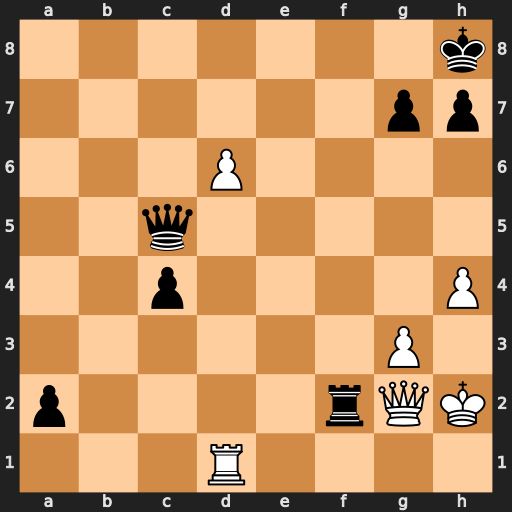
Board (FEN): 7k/6pp/3P4/2q5/2p4P/6P1/p4rQK/3R4
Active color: w
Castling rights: -
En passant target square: -
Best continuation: d7 Rxg2+ Kxg2 Qc6+ Kh2